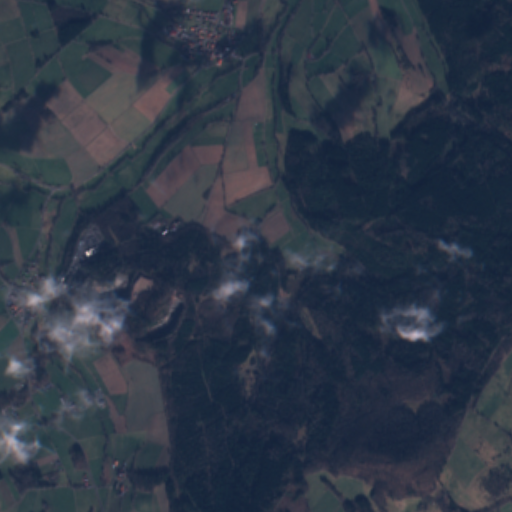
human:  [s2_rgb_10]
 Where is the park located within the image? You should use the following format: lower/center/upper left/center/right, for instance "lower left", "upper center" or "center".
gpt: The park is located in the upper center of the image.
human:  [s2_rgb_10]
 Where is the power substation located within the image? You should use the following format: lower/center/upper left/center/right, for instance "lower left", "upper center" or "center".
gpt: The power substation is located in the center left of the image.
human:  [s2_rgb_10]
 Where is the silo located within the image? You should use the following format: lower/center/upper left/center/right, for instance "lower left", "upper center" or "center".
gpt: The silo is located in the center left of the image.
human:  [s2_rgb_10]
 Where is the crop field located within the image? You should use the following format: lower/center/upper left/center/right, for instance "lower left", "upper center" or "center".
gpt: There is no crop field in the image.